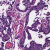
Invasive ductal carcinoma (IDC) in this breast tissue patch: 1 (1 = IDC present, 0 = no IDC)